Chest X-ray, PA view. Patient: 54 years old, sex F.
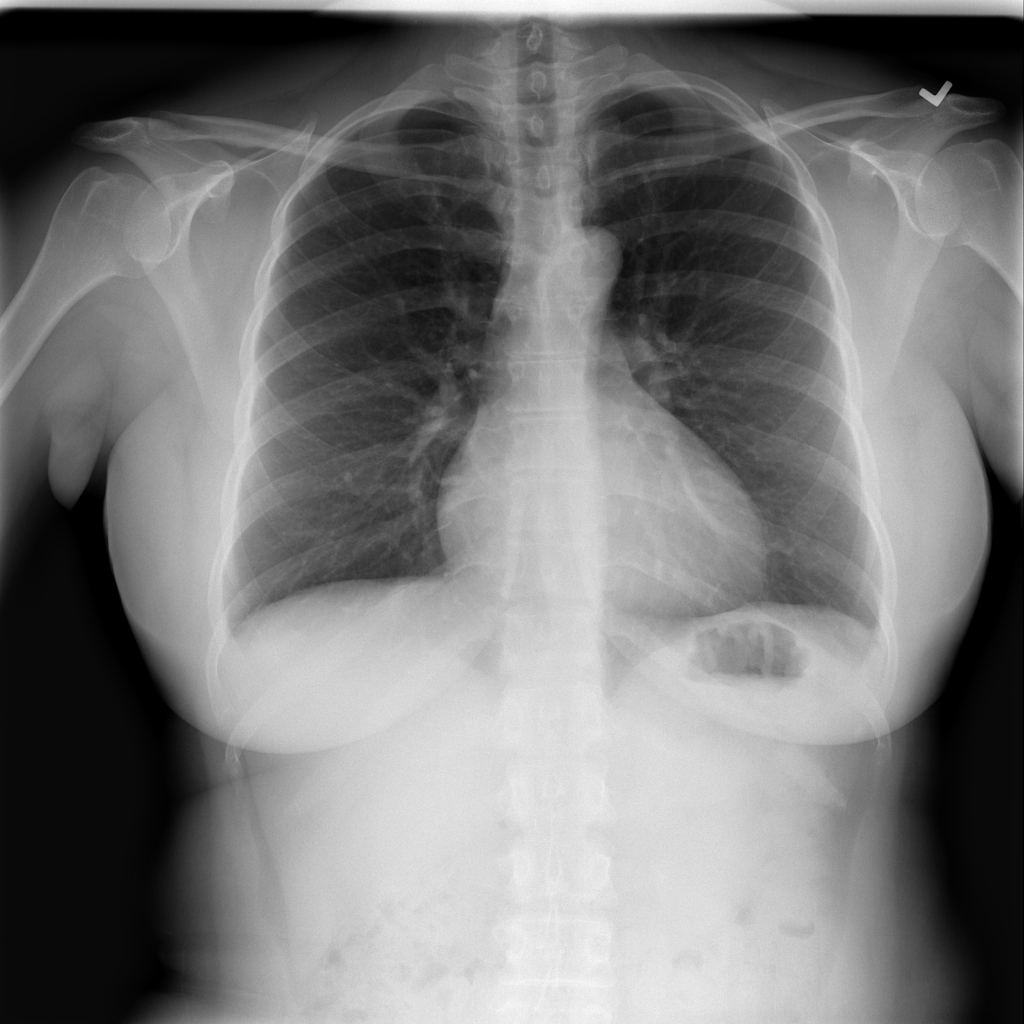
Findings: No Finding